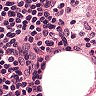
Metastatic tissue present: no